Interaction volume radius: 5 \u00c5
Interaction volume height: 10 \u00c5
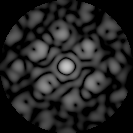
Disorder parameter: 0.4908